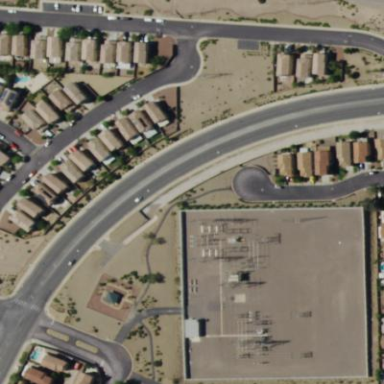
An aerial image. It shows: Power substation.